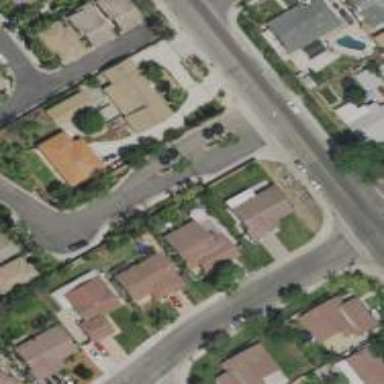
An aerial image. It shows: Residential road with sidewalk on the left side.